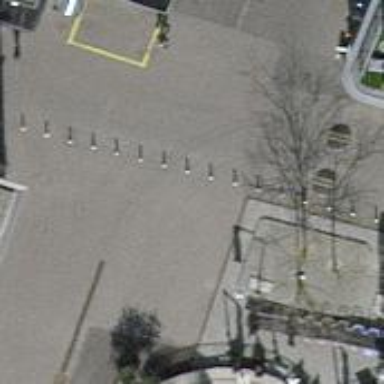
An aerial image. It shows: Bollard.